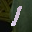
Label: 1